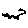
Label: cat